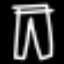
Label: pants